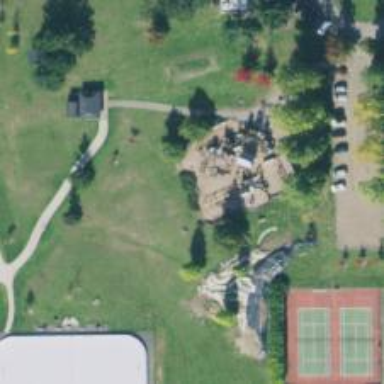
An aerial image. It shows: Playground featuring roundabout.